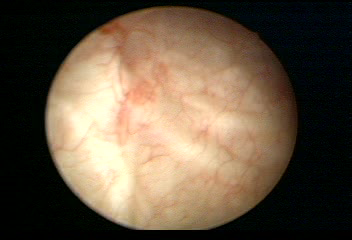
Modality: WLC
Class: Normal mucosa
Bladder cancer association: No